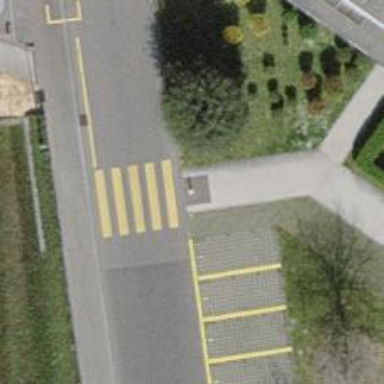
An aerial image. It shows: Bollard barrier.